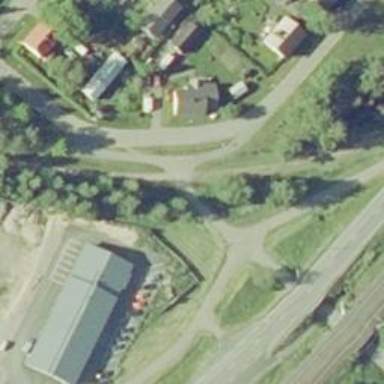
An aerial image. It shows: Asphalt cycleway.